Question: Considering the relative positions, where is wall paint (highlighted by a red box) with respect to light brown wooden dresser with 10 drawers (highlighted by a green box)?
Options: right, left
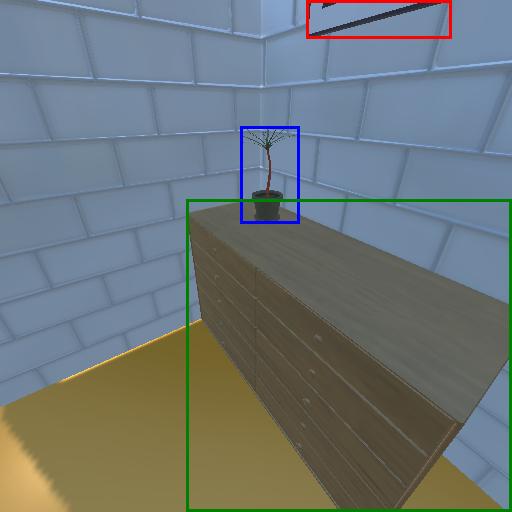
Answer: right